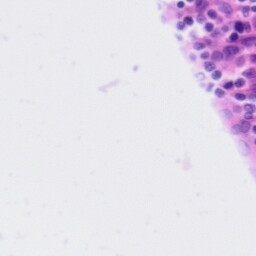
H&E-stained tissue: Tonsil